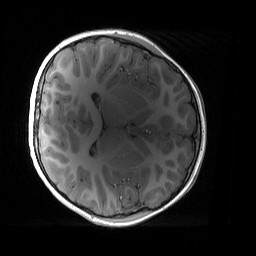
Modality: T1w
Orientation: axial
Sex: male
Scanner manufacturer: siemens
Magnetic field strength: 3 T
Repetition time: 1.9 s
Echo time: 0.00243 s